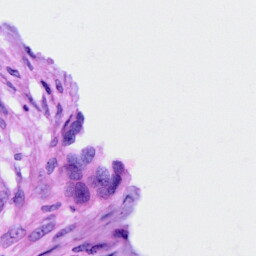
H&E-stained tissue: Ovarian